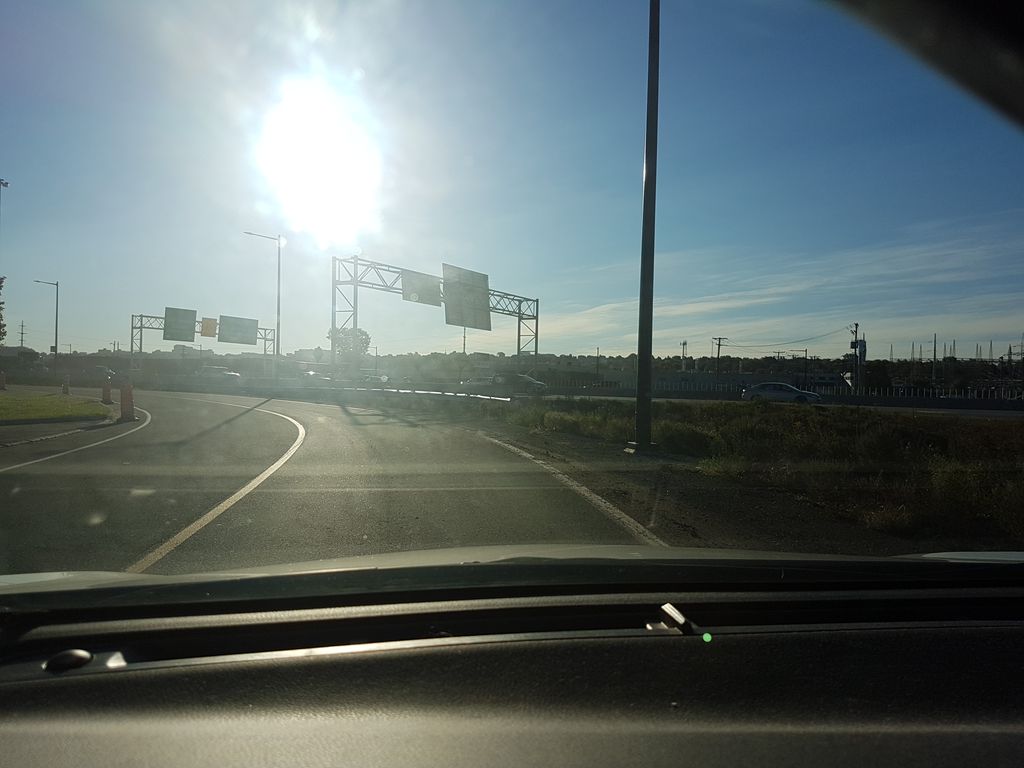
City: quebec_city